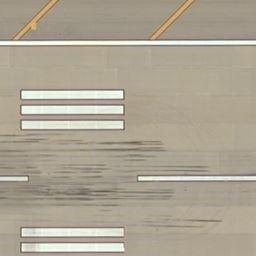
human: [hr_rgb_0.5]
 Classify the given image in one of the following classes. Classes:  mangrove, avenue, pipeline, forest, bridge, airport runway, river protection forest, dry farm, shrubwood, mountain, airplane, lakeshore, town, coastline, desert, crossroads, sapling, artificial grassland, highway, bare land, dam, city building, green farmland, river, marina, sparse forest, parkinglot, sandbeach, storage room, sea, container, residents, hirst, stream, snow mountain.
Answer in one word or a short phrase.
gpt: airport runway